Question:
I could swear that this wasn't the behavior on an older version. Is there any way to make it so the 'File...' action only displays actual files, and not directories? It's incredibly frustrating to have to always be suggested a directory first instead of a file, since (in my opinion) jumping to a directory is totally useless - all it does is scroll you in the folder/projects view to that directory..
Edit: IntelliJ version is: 'IntelliJ IDEA 2017.3.2, Build #IU-<PHONE>.27'.
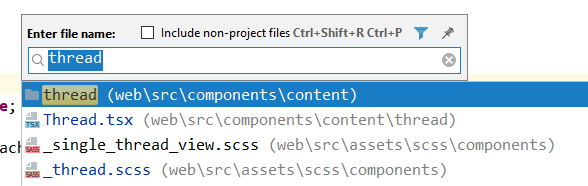
Answer: As explained in comments on the Youtrack issue I opened, this is now intended behavior due to the directory being a better match than the file (case sensitivity).
This is resolved for me with these possible solutions:
1. Use Navigate > Class instead, as suggested by glytching. Works well for most purposes since it handles many languages just fine.
2. Type a . to ignore directories. This, for me, is easier to incorporate into muscle memory than hitting Shift to capitalize or hitting Up/Down to scroll around the list of suggestions.